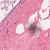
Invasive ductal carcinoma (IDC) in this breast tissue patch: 0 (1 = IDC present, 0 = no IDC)